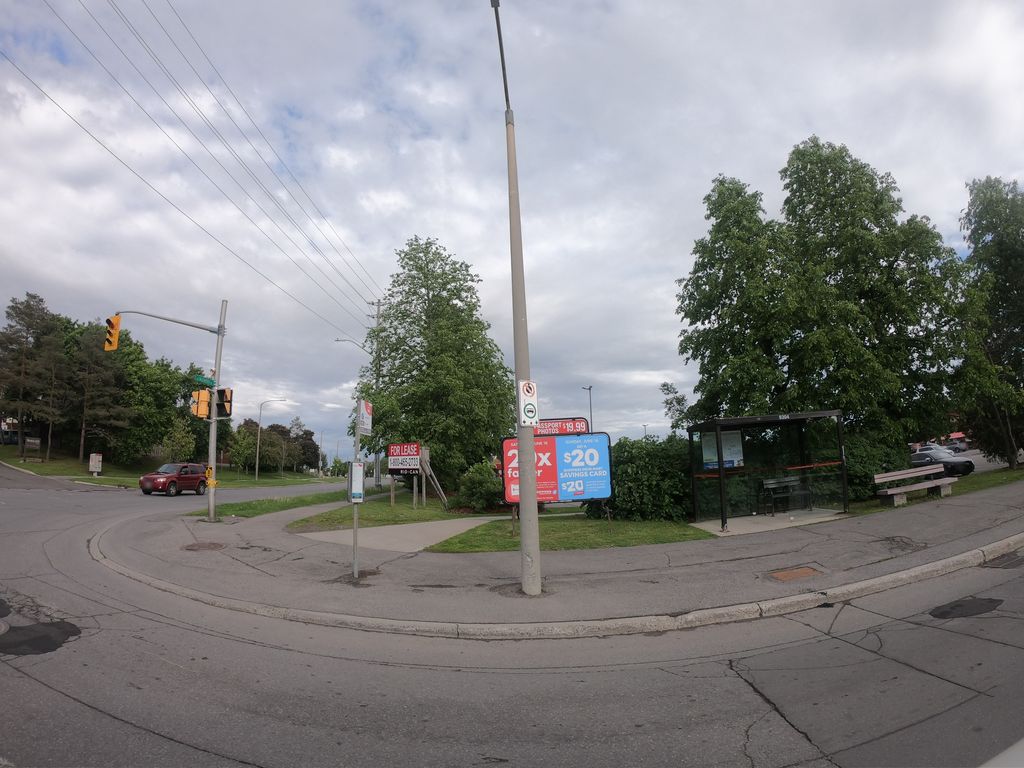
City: ottawa-gatineau